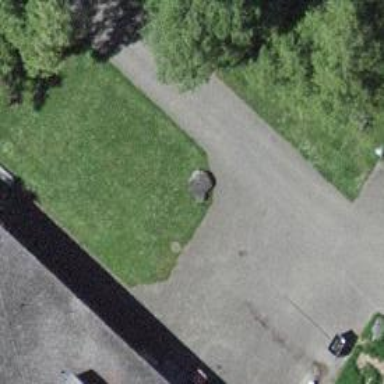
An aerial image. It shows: Toilets are available here.